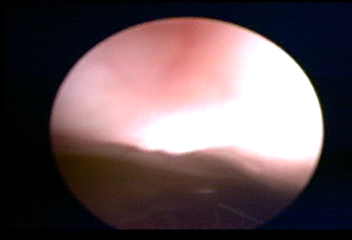
Modality: WLC
Class: Normal mucosa
Bladder cancer association: No